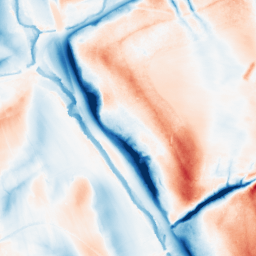
Category: classical
Decomposition family: gaussian_anisotropic
Decomposition parameters: sigma_x: 20
sigma_y: 2
Upsampling method: bicubic
Upsampling parameters: scale: 8
Upsampling scale: 8